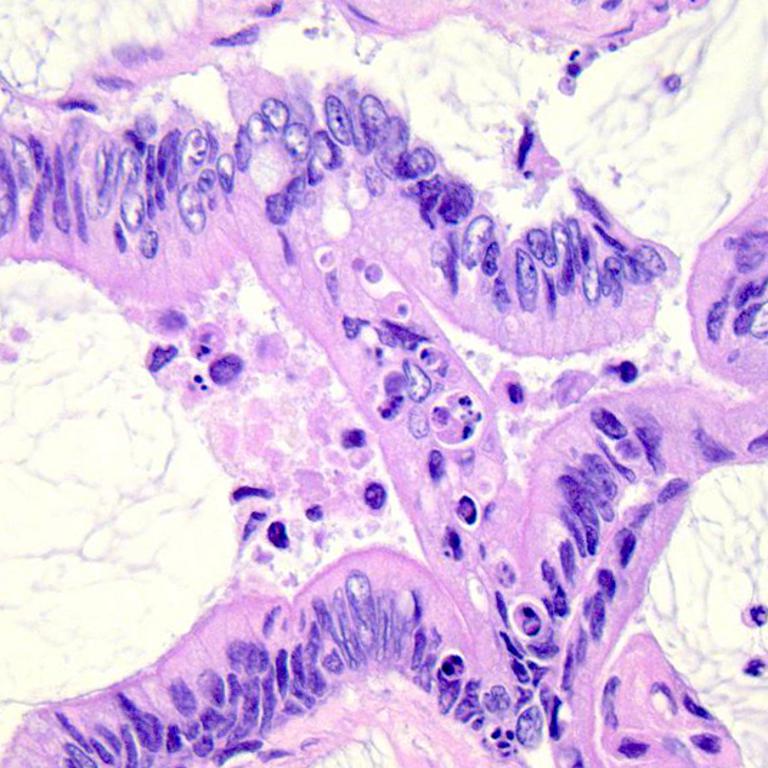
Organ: colon
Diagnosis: adenocarcinomas